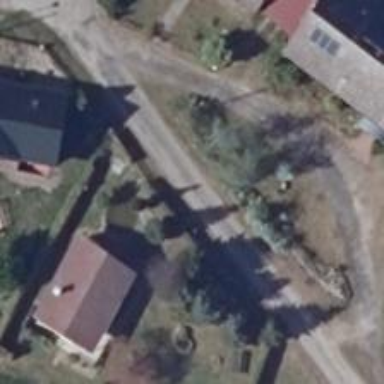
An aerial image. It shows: Asphalt road in residential area.